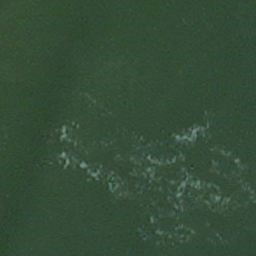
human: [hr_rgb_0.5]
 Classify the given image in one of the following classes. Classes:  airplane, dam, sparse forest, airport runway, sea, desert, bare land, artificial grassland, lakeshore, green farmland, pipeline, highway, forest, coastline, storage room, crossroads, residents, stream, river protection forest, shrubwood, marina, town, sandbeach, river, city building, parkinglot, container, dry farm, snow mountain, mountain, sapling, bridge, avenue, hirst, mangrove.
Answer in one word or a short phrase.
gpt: sea